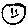
Label: circle